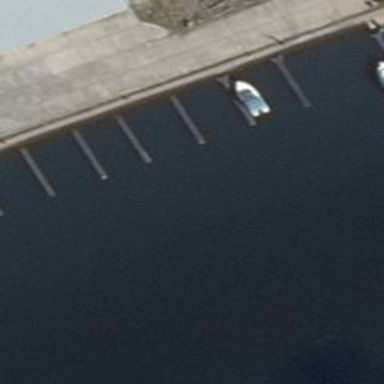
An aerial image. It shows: Man-made pier.